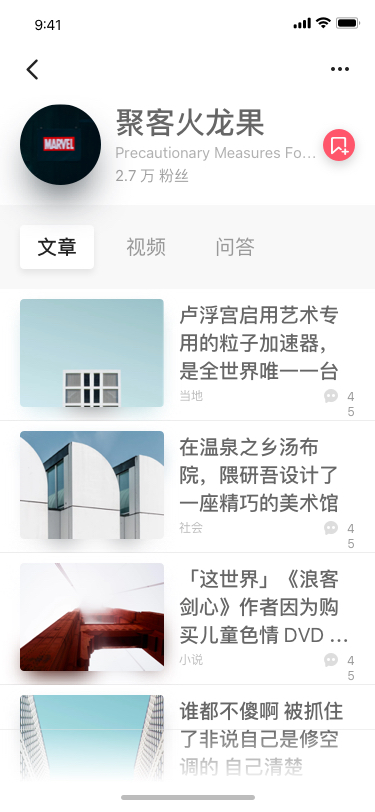
Text in this UI design:
文章
视频
问答
卢浮宫启用艺术专用的粒子加速器，是全世界唯一一台
当地
45
在温泉之乡汤布院，隈研吾设计了一座精巧的美术馆
社会
45
「这世界」《浪客剑心》作者因为购买儿童色情 DVD …
小说
45
谁都不傻啊 被抓住了非说自己是修空调的 自己清楚
VIDEO
45
聚客火龙果
Precautionary Measures Fo…
2.7 万 粉丝
Say something…